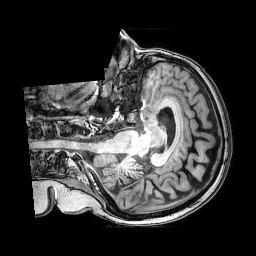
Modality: T1w
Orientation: axial
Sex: female
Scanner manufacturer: philips
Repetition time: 0.008073 s
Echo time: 0.0037 s